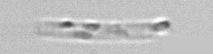
Label: Cerataulina_pelagica